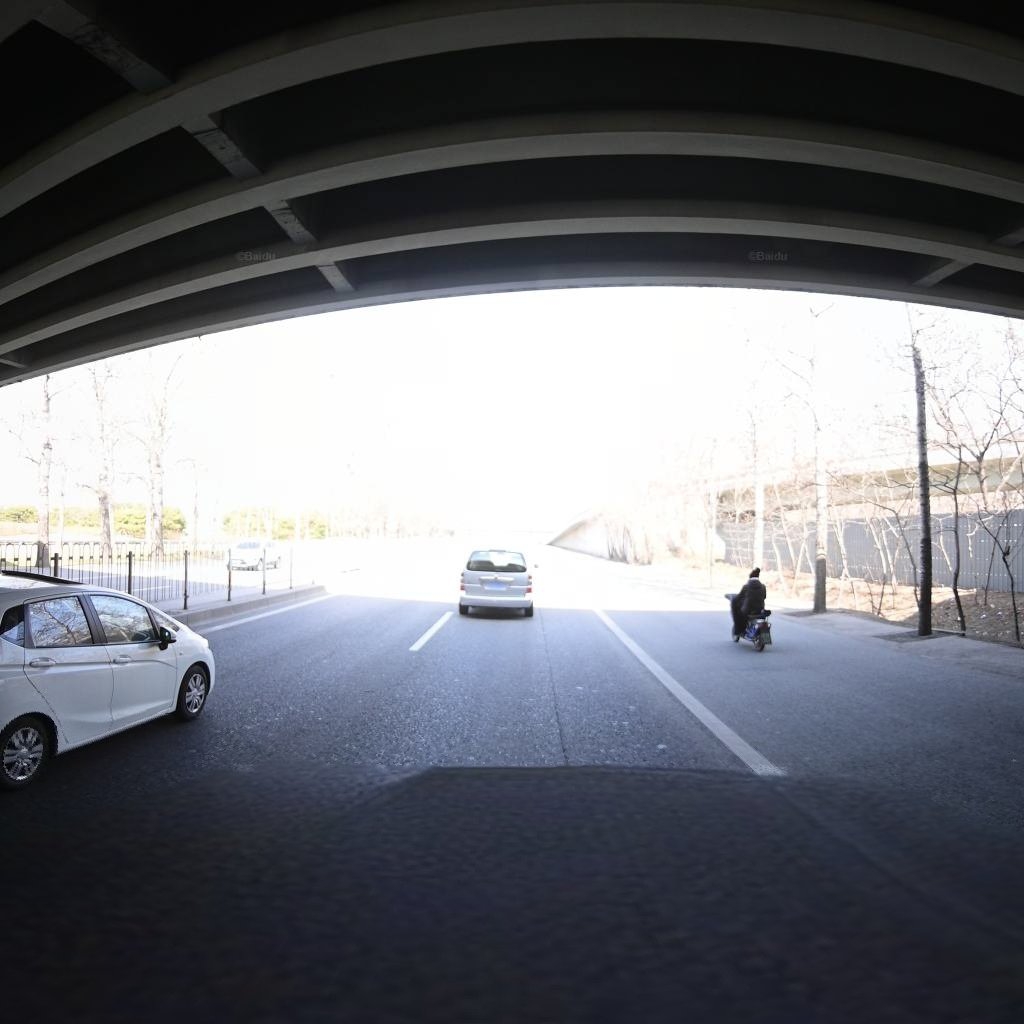
Region: Chaoyang
Road damage annotations: longitudinal crack